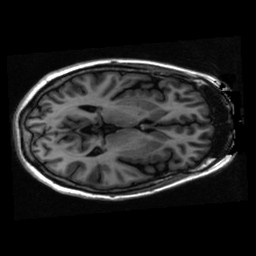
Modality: T1w
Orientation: axial